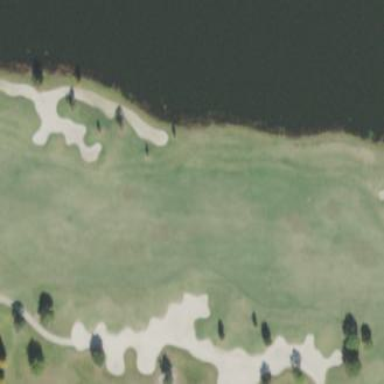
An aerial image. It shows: Golf fairway surrounded by grass.